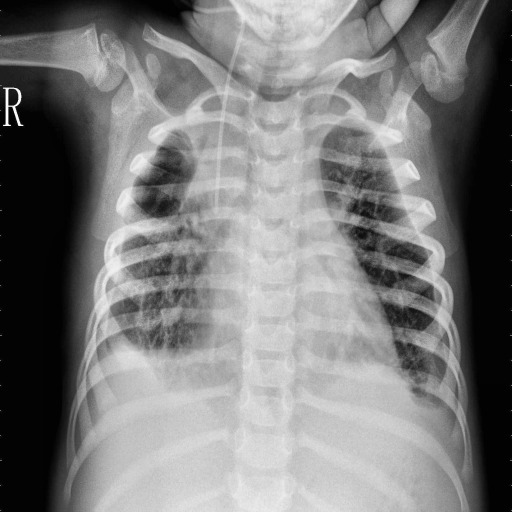
Finding: PNEUMONIA